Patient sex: M
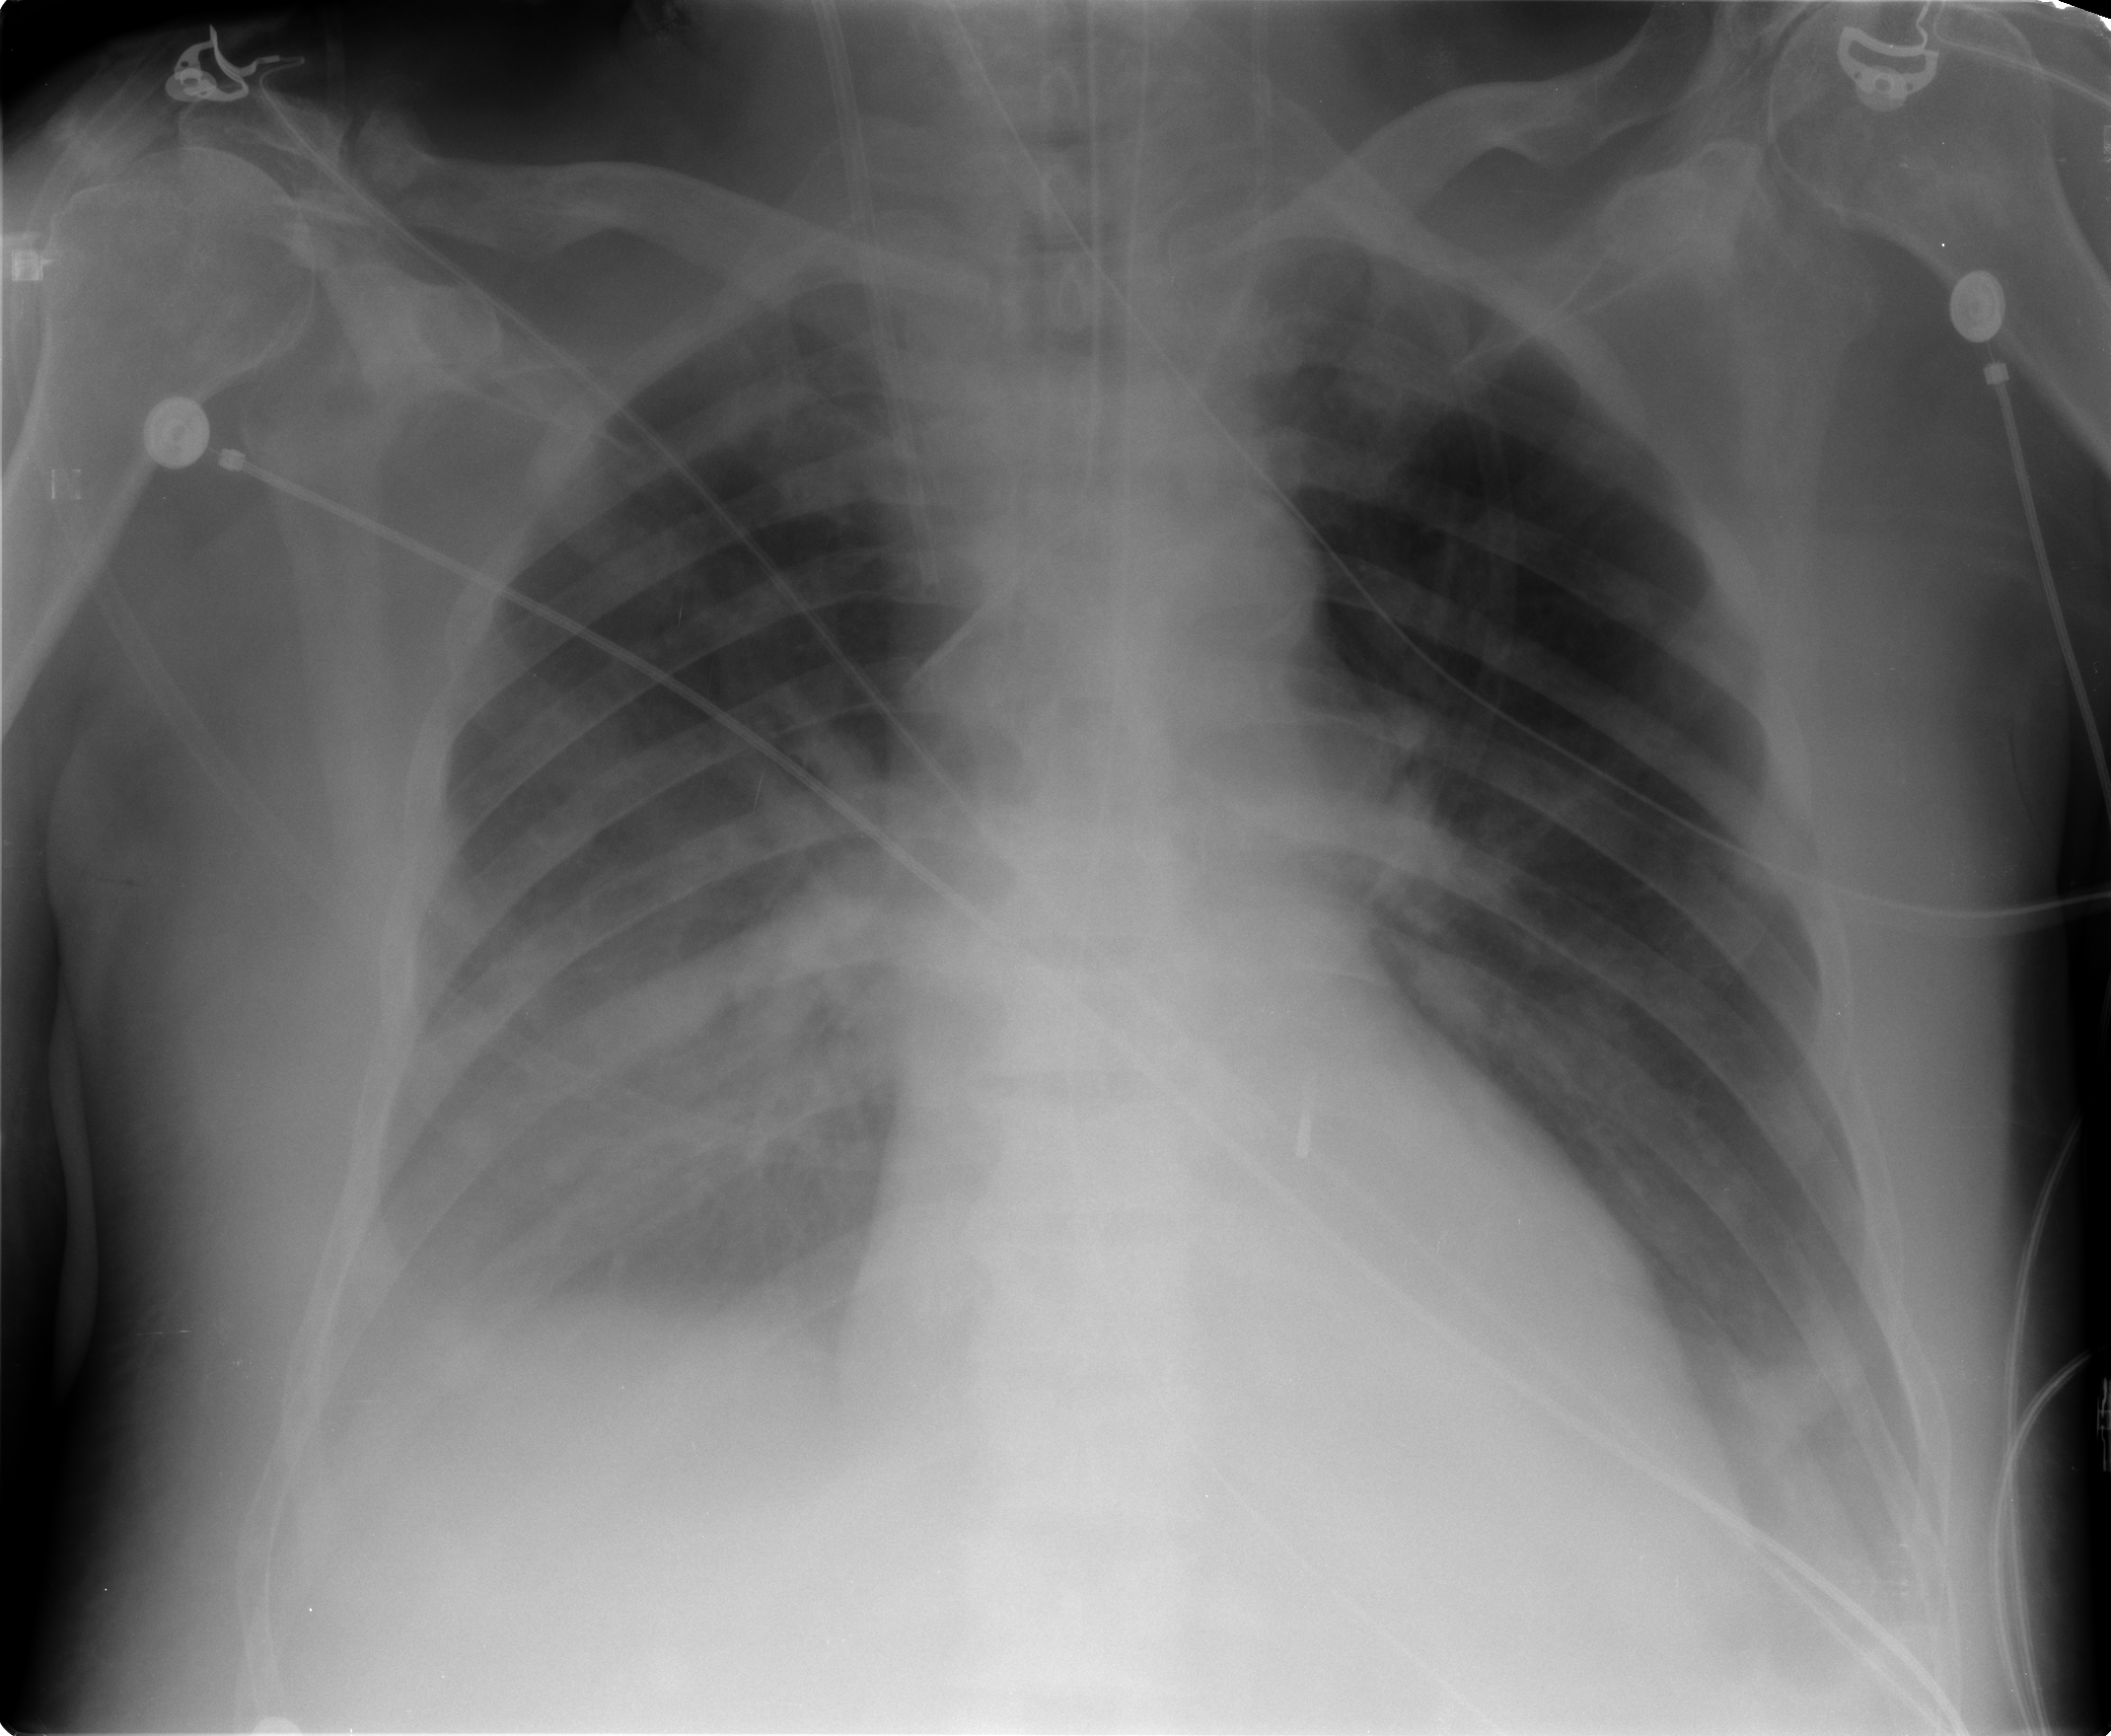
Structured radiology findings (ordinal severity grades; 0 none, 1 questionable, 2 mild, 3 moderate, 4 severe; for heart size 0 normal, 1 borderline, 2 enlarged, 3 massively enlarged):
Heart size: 1
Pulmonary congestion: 0
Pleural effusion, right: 3
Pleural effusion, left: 2
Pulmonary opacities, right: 0
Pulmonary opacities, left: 0
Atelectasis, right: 2
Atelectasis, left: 2